Aerial crown-view tile of a tropical tree (Barro Colorado Island, Panama), acquired 20250512:
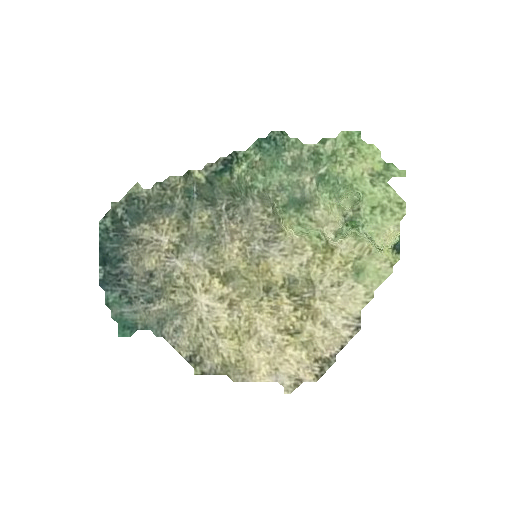
Species: Quararibea stenophylla
GBIF accepted scientific name: Quararibea stenophylla
Crown area: 82.605 m²